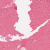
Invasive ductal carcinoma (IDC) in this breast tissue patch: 0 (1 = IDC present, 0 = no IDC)